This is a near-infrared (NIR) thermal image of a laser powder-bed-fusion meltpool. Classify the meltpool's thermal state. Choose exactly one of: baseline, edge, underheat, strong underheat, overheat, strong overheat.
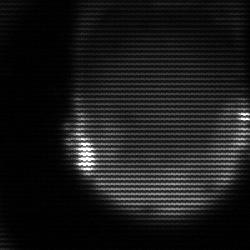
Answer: edge